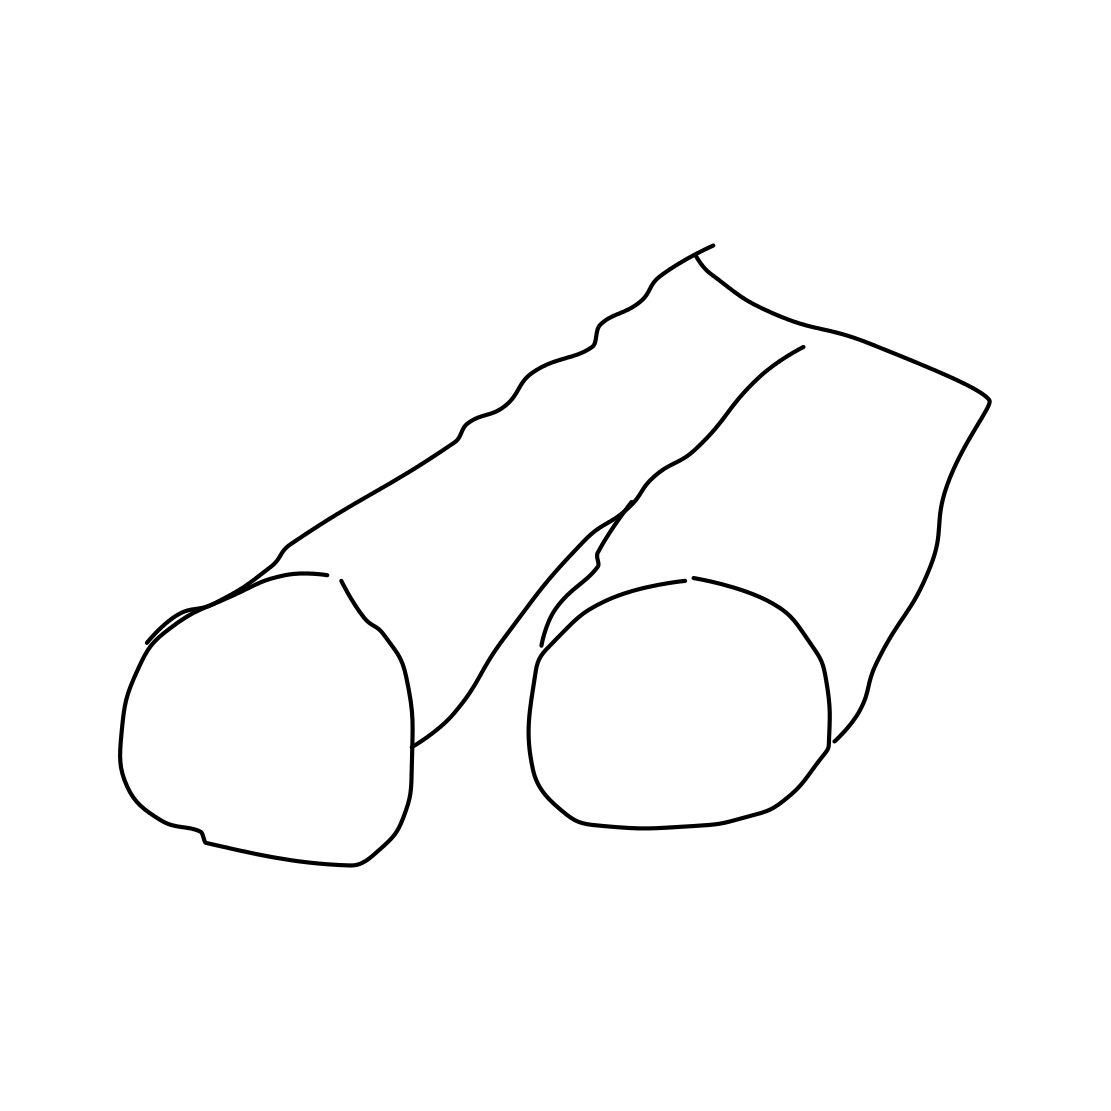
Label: binoculars